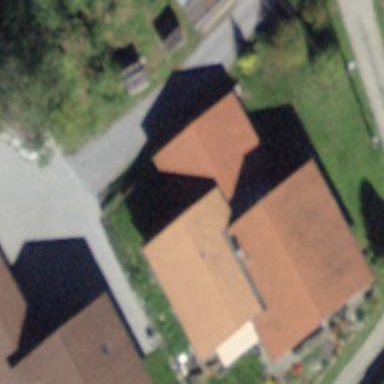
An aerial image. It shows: Residential building.